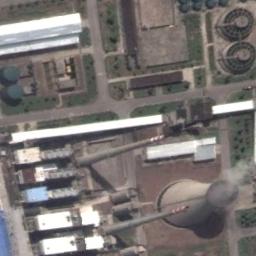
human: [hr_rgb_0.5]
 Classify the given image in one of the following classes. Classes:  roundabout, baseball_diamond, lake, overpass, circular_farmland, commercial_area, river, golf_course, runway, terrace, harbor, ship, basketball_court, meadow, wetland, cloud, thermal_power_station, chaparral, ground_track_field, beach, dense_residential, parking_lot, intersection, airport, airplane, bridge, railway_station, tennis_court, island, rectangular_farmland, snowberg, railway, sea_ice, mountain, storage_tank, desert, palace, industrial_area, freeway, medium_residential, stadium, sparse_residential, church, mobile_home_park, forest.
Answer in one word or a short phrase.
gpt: thermal_power_station